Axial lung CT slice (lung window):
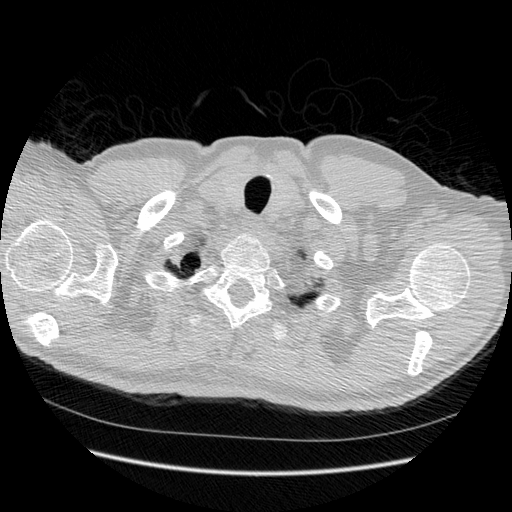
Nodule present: no